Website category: university
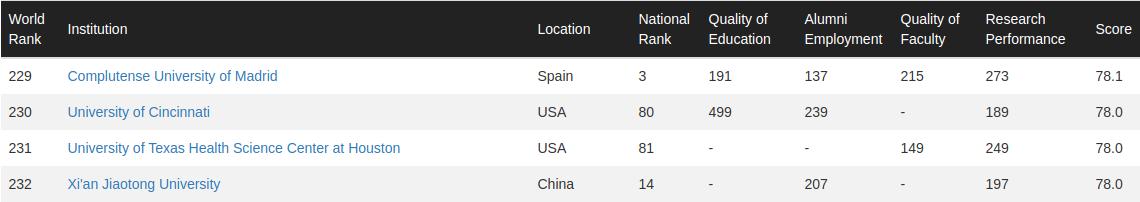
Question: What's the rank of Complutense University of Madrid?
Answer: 229

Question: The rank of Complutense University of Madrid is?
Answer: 229

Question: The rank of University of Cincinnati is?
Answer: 230

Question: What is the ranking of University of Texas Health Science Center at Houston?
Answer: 231

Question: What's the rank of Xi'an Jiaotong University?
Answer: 232

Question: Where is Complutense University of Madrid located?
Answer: Spain

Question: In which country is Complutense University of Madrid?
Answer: Spain

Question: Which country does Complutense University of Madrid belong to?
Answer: Spain

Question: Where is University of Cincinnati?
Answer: USA

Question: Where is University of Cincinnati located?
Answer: USA

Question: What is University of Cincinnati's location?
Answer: USA

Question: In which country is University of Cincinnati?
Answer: USA

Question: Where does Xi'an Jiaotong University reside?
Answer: China

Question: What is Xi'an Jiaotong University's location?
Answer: China

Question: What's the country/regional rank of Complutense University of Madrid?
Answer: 3

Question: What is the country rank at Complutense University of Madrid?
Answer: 3

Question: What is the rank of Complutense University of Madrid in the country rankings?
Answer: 3

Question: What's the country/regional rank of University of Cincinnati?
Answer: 80

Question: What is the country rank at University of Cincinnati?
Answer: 80

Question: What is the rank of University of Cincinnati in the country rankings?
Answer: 80

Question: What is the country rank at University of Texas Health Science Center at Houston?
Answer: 81

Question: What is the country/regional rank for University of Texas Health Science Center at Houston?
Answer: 81

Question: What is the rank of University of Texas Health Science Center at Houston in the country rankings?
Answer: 81

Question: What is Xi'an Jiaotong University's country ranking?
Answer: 14

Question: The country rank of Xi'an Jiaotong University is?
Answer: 14

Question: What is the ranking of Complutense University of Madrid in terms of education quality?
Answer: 191

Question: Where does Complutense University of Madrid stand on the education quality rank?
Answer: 191

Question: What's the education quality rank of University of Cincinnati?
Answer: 499

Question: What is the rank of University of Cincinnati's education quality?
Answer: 499

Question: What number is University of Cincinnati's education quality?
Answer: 499

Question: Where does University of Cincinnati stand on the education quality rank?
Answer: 499

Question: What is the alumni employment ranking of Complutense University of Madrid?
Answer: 137

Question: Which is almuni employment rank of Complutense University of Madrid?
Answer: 137

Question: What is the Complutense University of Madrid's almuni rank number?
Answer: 137

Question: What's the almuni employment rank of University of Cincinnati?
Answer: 239

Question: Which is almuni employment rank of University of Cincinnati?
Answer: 239

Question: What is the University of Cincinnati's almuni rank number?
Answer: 239

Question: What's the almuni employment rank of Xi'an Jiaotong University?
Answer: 207

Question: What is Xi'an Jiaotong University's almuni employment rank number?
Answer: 207

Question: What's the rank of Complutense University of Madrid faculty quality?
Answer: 215

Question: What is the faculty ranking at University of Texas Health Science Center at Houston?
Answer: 149

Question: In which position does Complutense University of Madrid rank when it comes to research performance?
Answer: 273

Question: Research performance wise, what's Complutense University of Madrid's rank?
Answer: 273

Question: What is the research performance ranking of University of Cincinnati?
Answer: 189

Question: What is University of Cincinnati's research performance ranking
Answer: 189

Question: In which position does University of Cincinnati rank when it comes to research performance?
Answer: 189

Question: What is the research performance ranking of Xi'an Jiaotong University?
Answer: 197

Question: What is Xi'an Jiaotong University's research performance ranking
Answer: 197

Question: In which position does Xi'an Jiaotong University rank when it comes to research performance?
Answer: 197

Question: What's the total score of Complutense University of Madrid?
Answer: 78.1

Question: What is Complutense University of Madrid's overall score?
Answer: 78.1

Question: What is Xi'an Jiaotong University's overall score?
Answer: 78.0

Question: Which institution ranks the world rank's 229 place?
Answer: Complutense University of Madrid

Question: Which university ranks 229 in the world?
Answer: Complutense University of Madrid

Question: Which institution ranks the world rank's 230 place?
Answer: University of Cincinnati

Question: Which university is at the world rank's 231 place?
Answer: University of Texas Health Science Center at Houston

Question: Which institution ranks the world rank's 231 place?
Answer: University of Texas Health Science Center at Houston

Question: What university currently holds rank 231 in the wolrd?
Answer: University of Texas Health Science Center at Houston

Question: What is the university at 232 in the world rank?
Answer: Xi'an Jiaotong University

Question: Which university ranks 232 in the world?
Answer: Xi'an Jiaotong University

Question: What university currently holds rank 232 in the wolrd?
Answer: Xi'an Jiaotong University

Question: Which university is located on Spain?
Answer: Complutense University of Madrid

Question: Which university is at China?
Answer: Xi'an Jiaotong University

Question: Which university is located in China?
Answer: Xi'an Jiaotong University